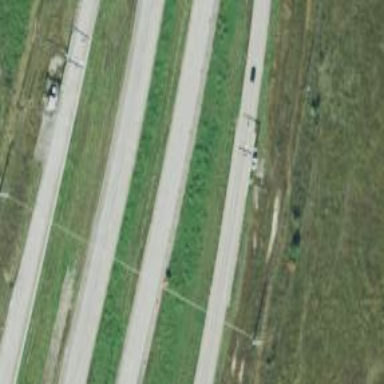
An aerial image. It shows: Toll gantry on the road.